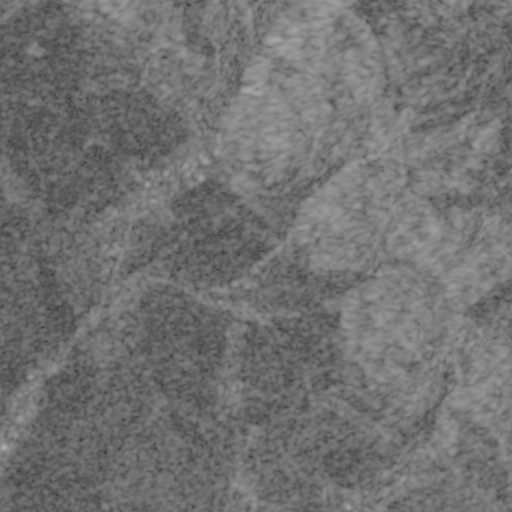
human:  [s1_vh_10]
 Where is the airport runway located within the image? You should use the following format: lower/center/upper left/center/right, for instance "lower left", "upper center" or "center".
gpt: The airport runway is located in the lower left of the image.
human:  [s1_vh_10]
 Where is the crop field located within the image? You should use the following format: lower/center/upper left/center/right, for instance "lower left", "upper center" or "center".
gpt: There is no crop field in the image.

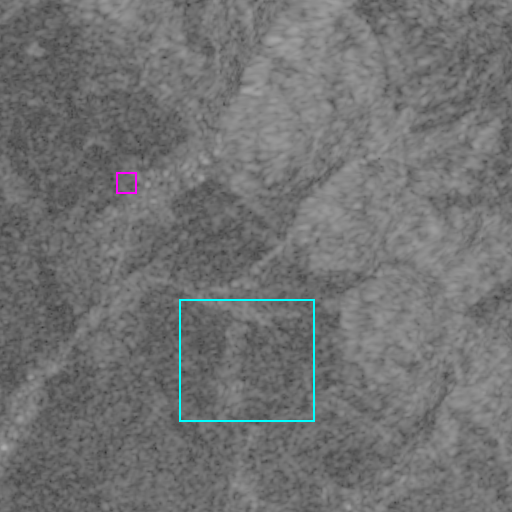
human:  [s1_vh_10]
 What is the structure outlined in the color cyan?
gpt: The structure outlined in cyan is a crop field.
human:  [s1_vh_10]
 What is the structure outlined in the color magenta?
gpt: The structure outlined in magenta is a park.
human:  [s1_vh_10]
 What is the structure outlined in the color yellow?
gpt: There is no yellow outline.